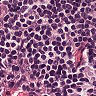
Metastatic tissue present: no